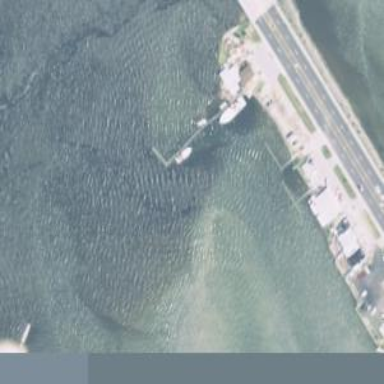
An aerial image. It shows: Man-made pier.